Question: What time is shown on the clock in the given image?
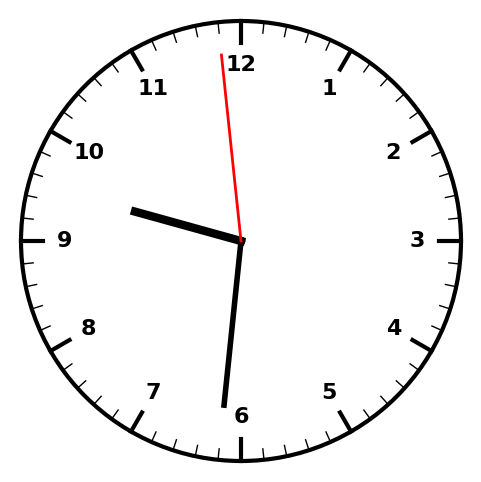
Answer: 09:30:59